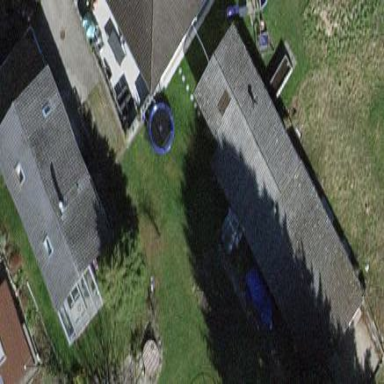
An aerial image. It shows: Shed.